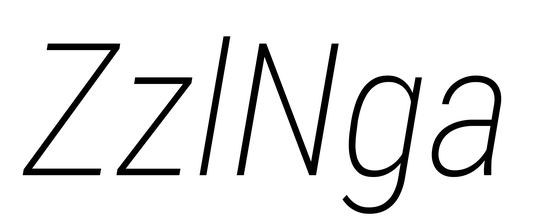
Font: Roboto-Italic_Condensed_ExtraLight_Italic